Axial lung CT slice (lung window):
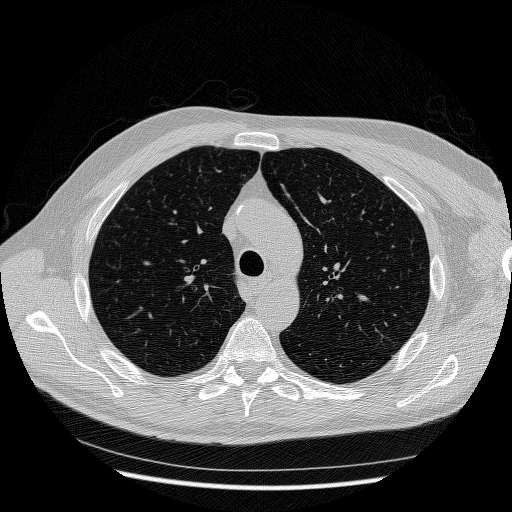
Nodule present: no